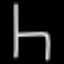
Label: chair